Field crop: tomato
Growth stage: 1
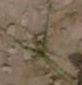
Species: cyperus